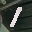
Label: 1